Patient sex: F
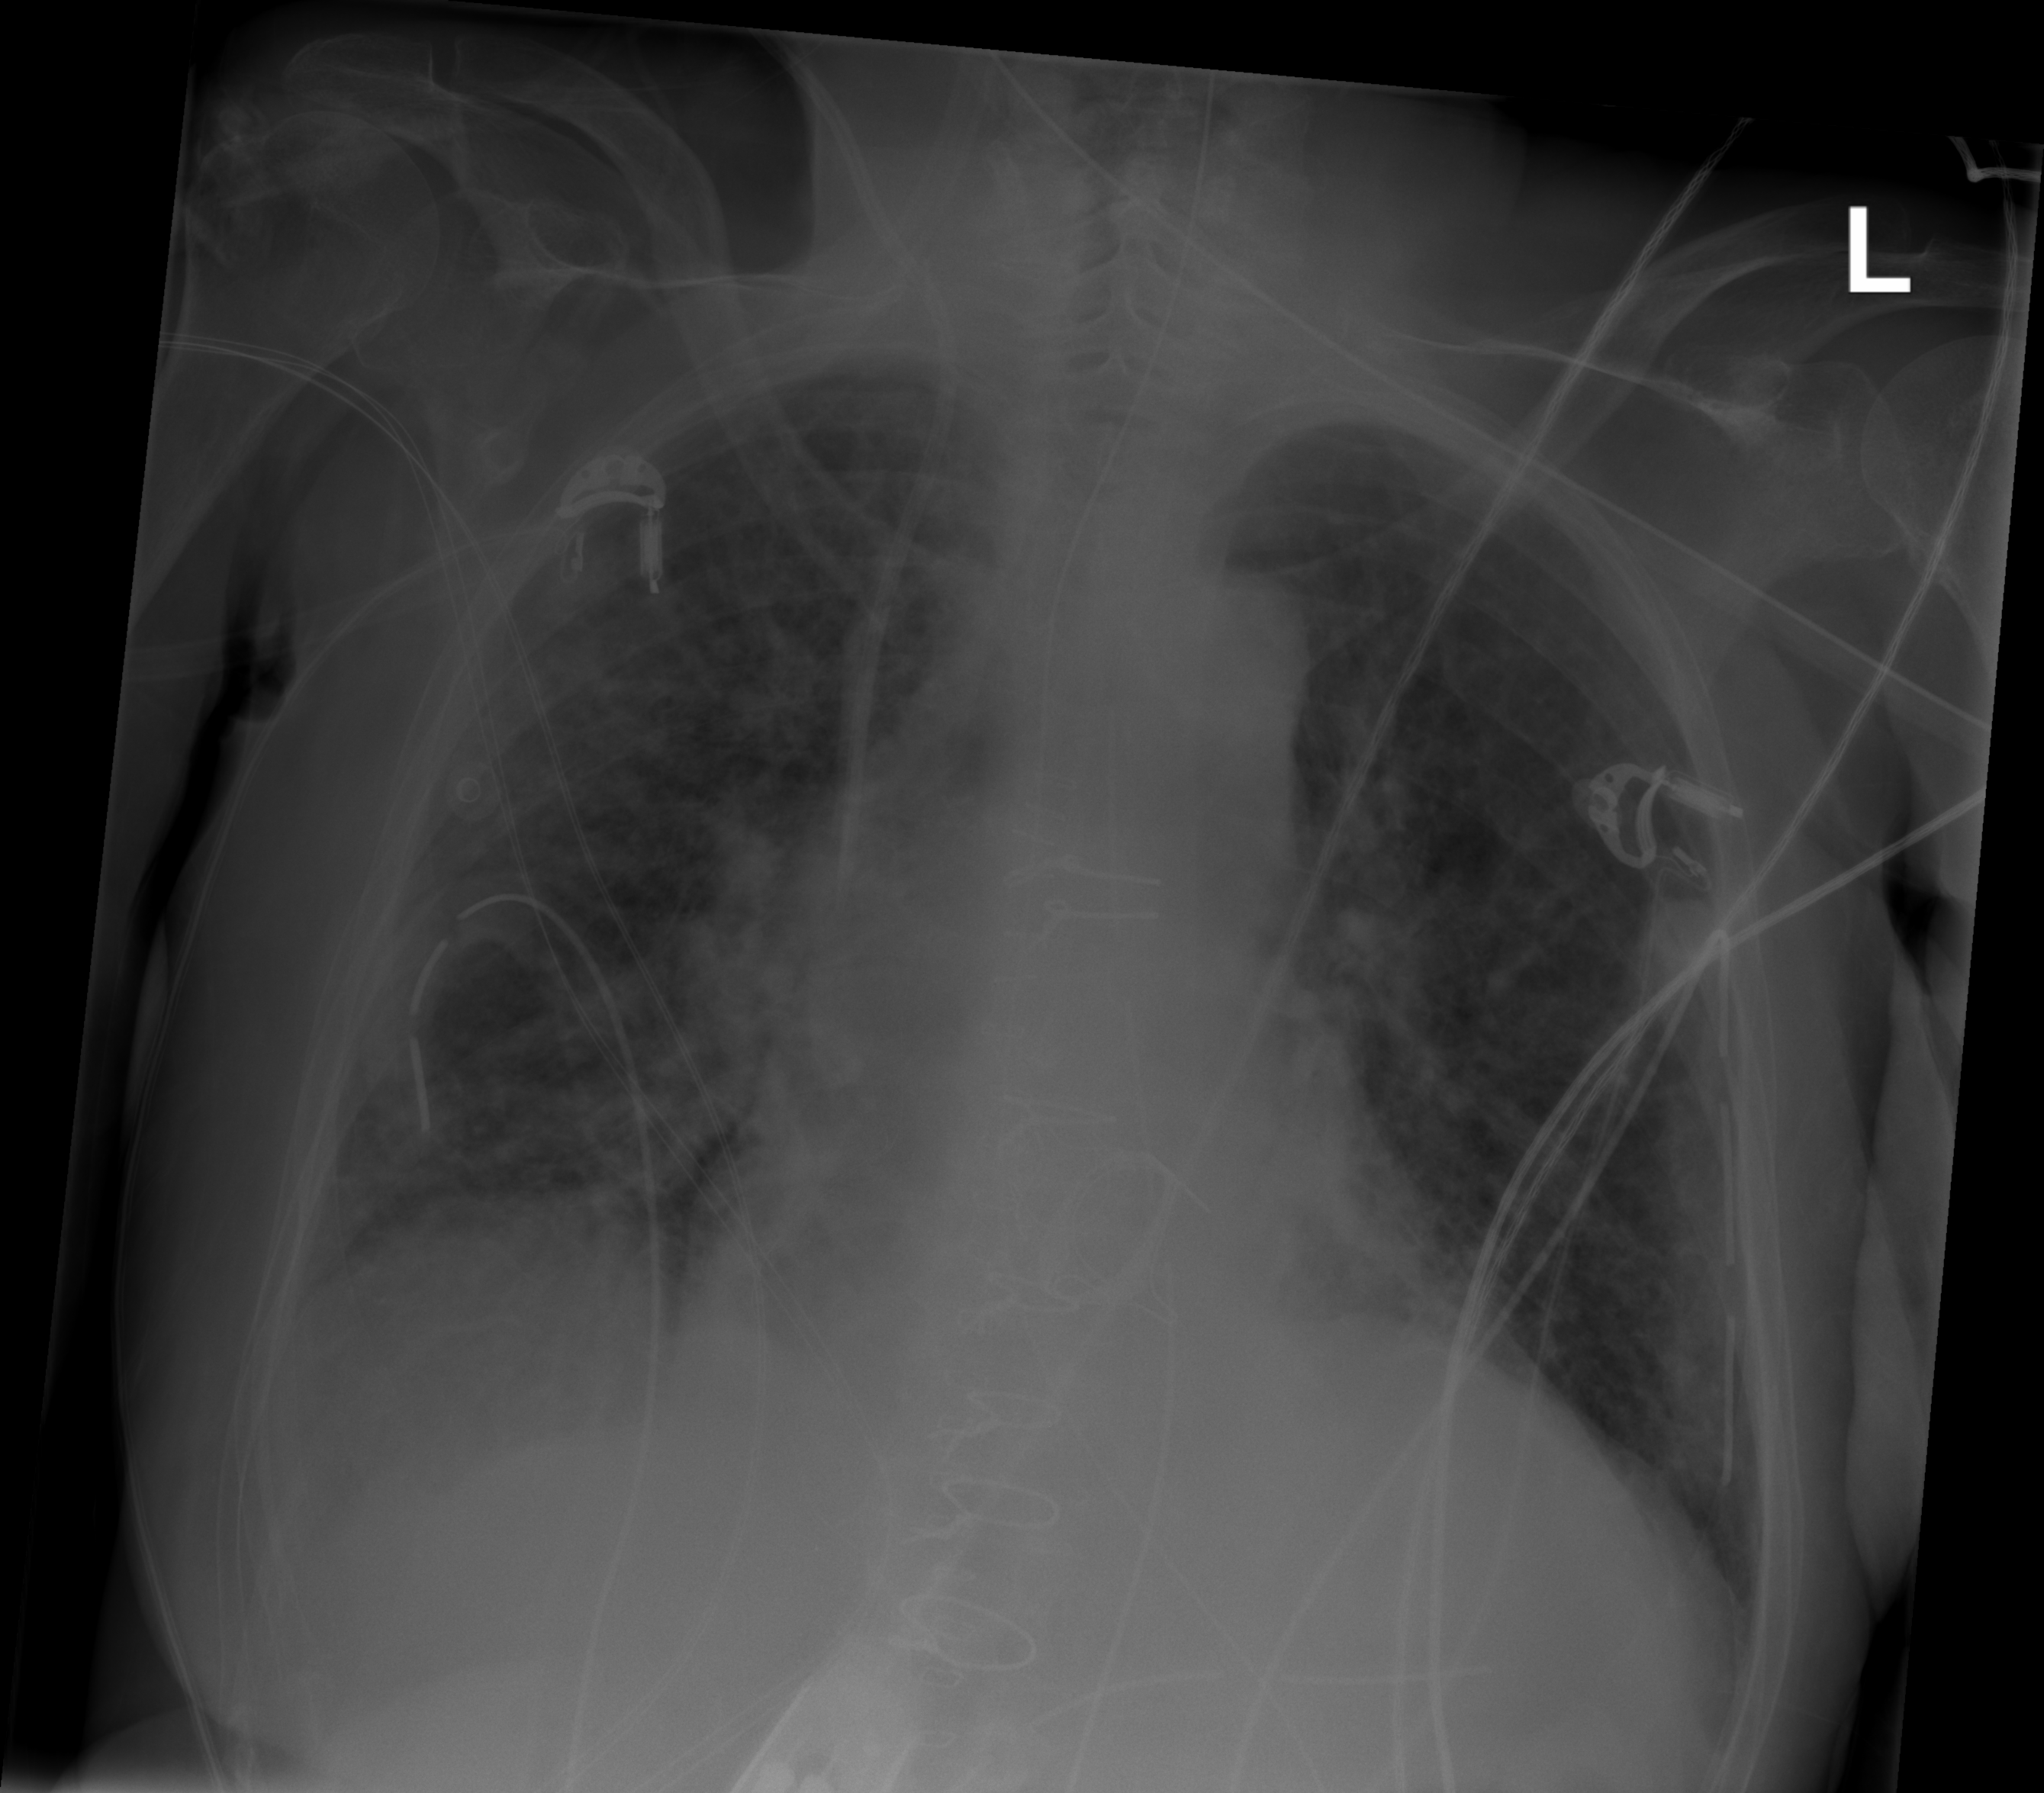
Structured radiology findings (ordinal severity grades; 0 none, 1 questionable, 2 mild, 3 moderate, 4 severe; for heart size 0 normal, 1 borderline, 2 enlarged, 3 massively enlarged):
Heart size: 0
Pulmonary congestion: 3
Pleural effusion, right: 0
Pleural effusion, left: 0
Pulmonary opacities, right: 2
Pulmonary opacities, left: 2
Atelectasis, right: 2
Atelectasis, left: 2